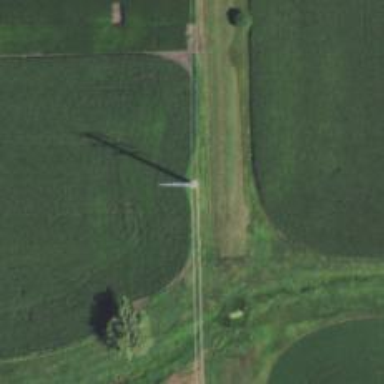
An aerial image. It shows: Power tower.